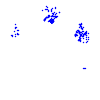
Particle: electron